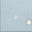
Piece: xx